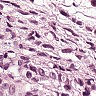
Metastatic tissue present: yes